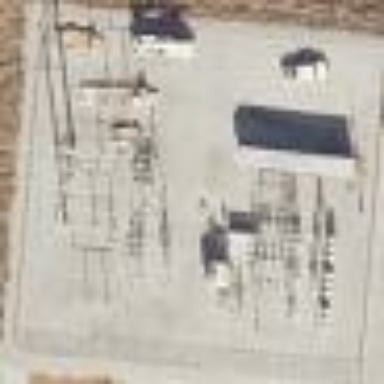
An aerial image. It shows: Outdoor distribution substation protected by fence.